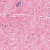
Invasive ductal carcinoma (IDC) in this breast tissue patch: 0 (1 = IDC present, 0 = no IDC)